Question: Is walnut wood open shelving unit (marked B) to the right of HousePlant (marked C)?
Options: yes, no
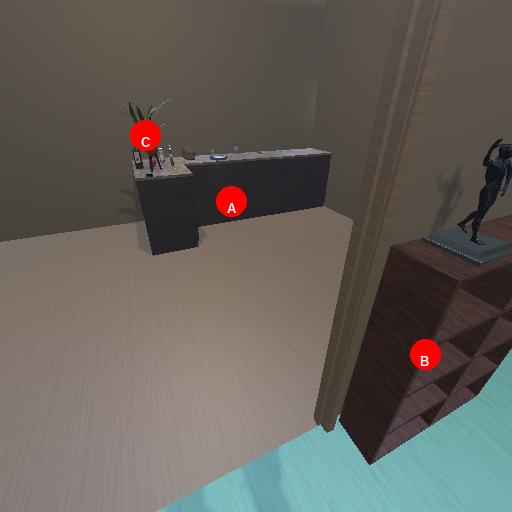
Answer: yes